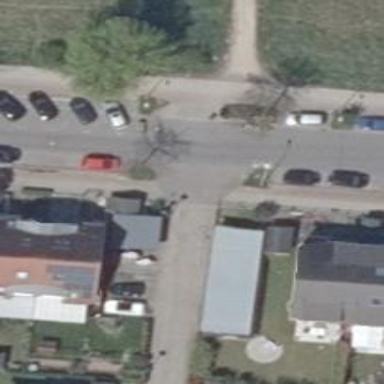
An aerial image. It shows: Residential road with asphalt surface. There are sidewalks on both sides and cycle track.